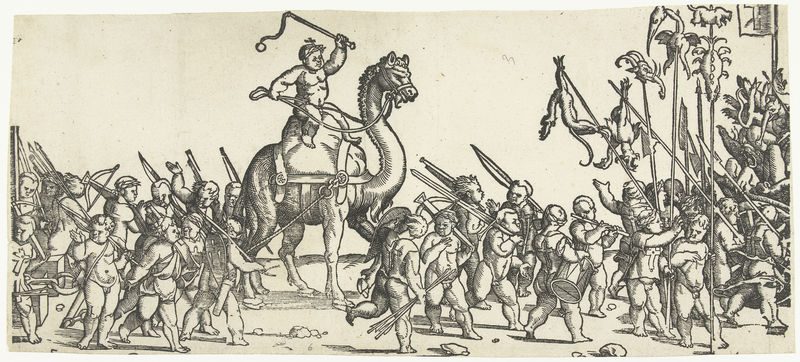
Titel: Kinderkruistocht
Künstler: Monogrammist LIW
Standort: Amsterdam
Institution: Rijksmuseum
Schlagwörter: angriff, kampf, nackt, männer, zeichnung, steine, renaissance, kinder, engel, putto, holzschnitt, bogen, knaben, graphik, schild, stich, schwert, schwerter, peitsche, trommel, armee, marsch, wappen, querflöte, mittelalter, lanzen, putten, kupferstich, putti, pfeil, kamel, angruff